Aerial crown-view tile of a tropical tree (Barro Colorado Island, Panama), acquired 20240918:
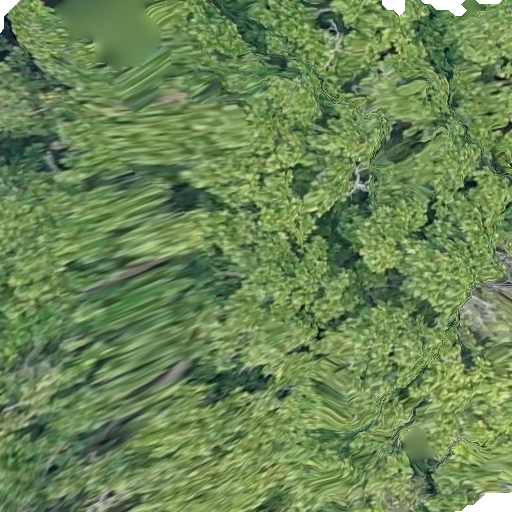
Species: Anacardium excelsum
GBIF accepted scientific name: Anacardium excelsum
Crown area: 581.272 m²